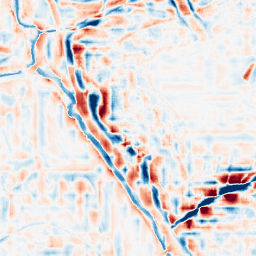
Category: wavelet
Decomposition family: wavelet_reverse_biorthogonal
Decomposition parameters: wavelet: rbio2.4
level: 4
Upsampling method: quadratic
Upsampling parameters: scale: 8
Upsampling scale: 8